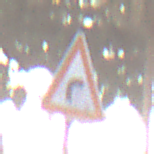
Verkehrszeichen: KurveRechts
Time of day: MorningAfternoon
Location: Outdoor (Suburban)
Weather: PartlyCloudy
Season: NotSpecified
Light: Natural